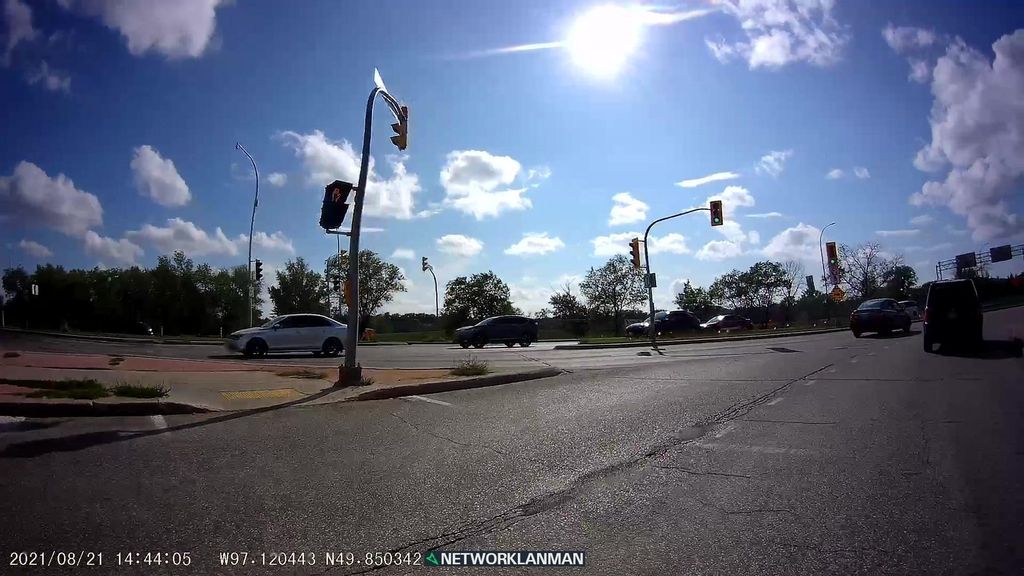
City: winnipeg